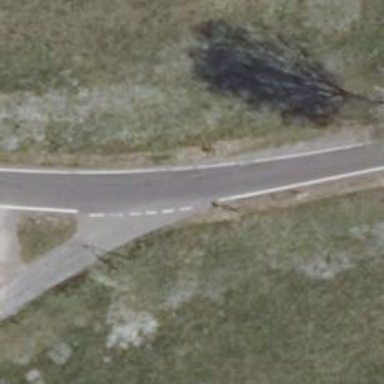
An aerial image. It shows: Tertiary road with asphalt surface.